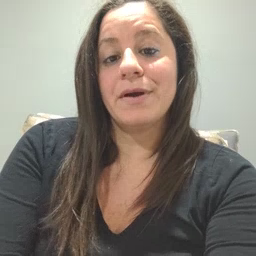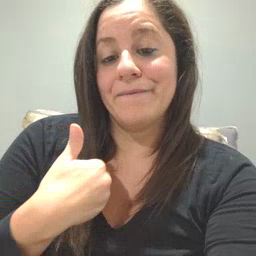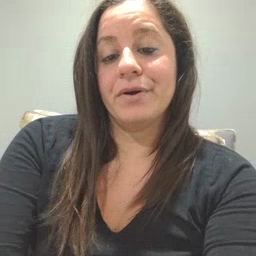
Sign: have